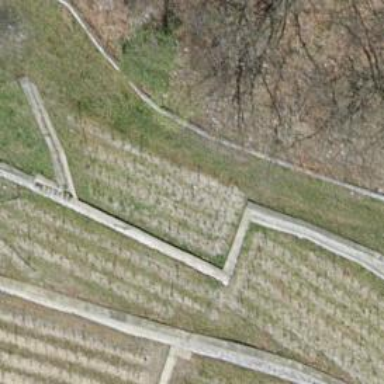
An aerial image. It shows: Retaining wall.